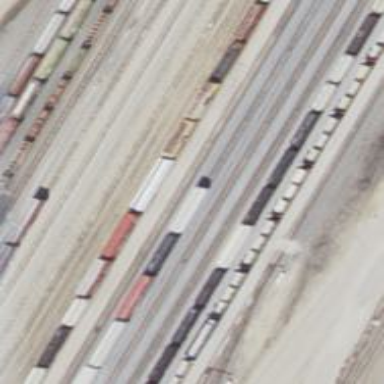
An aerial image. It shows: Railway yard.